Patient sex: F
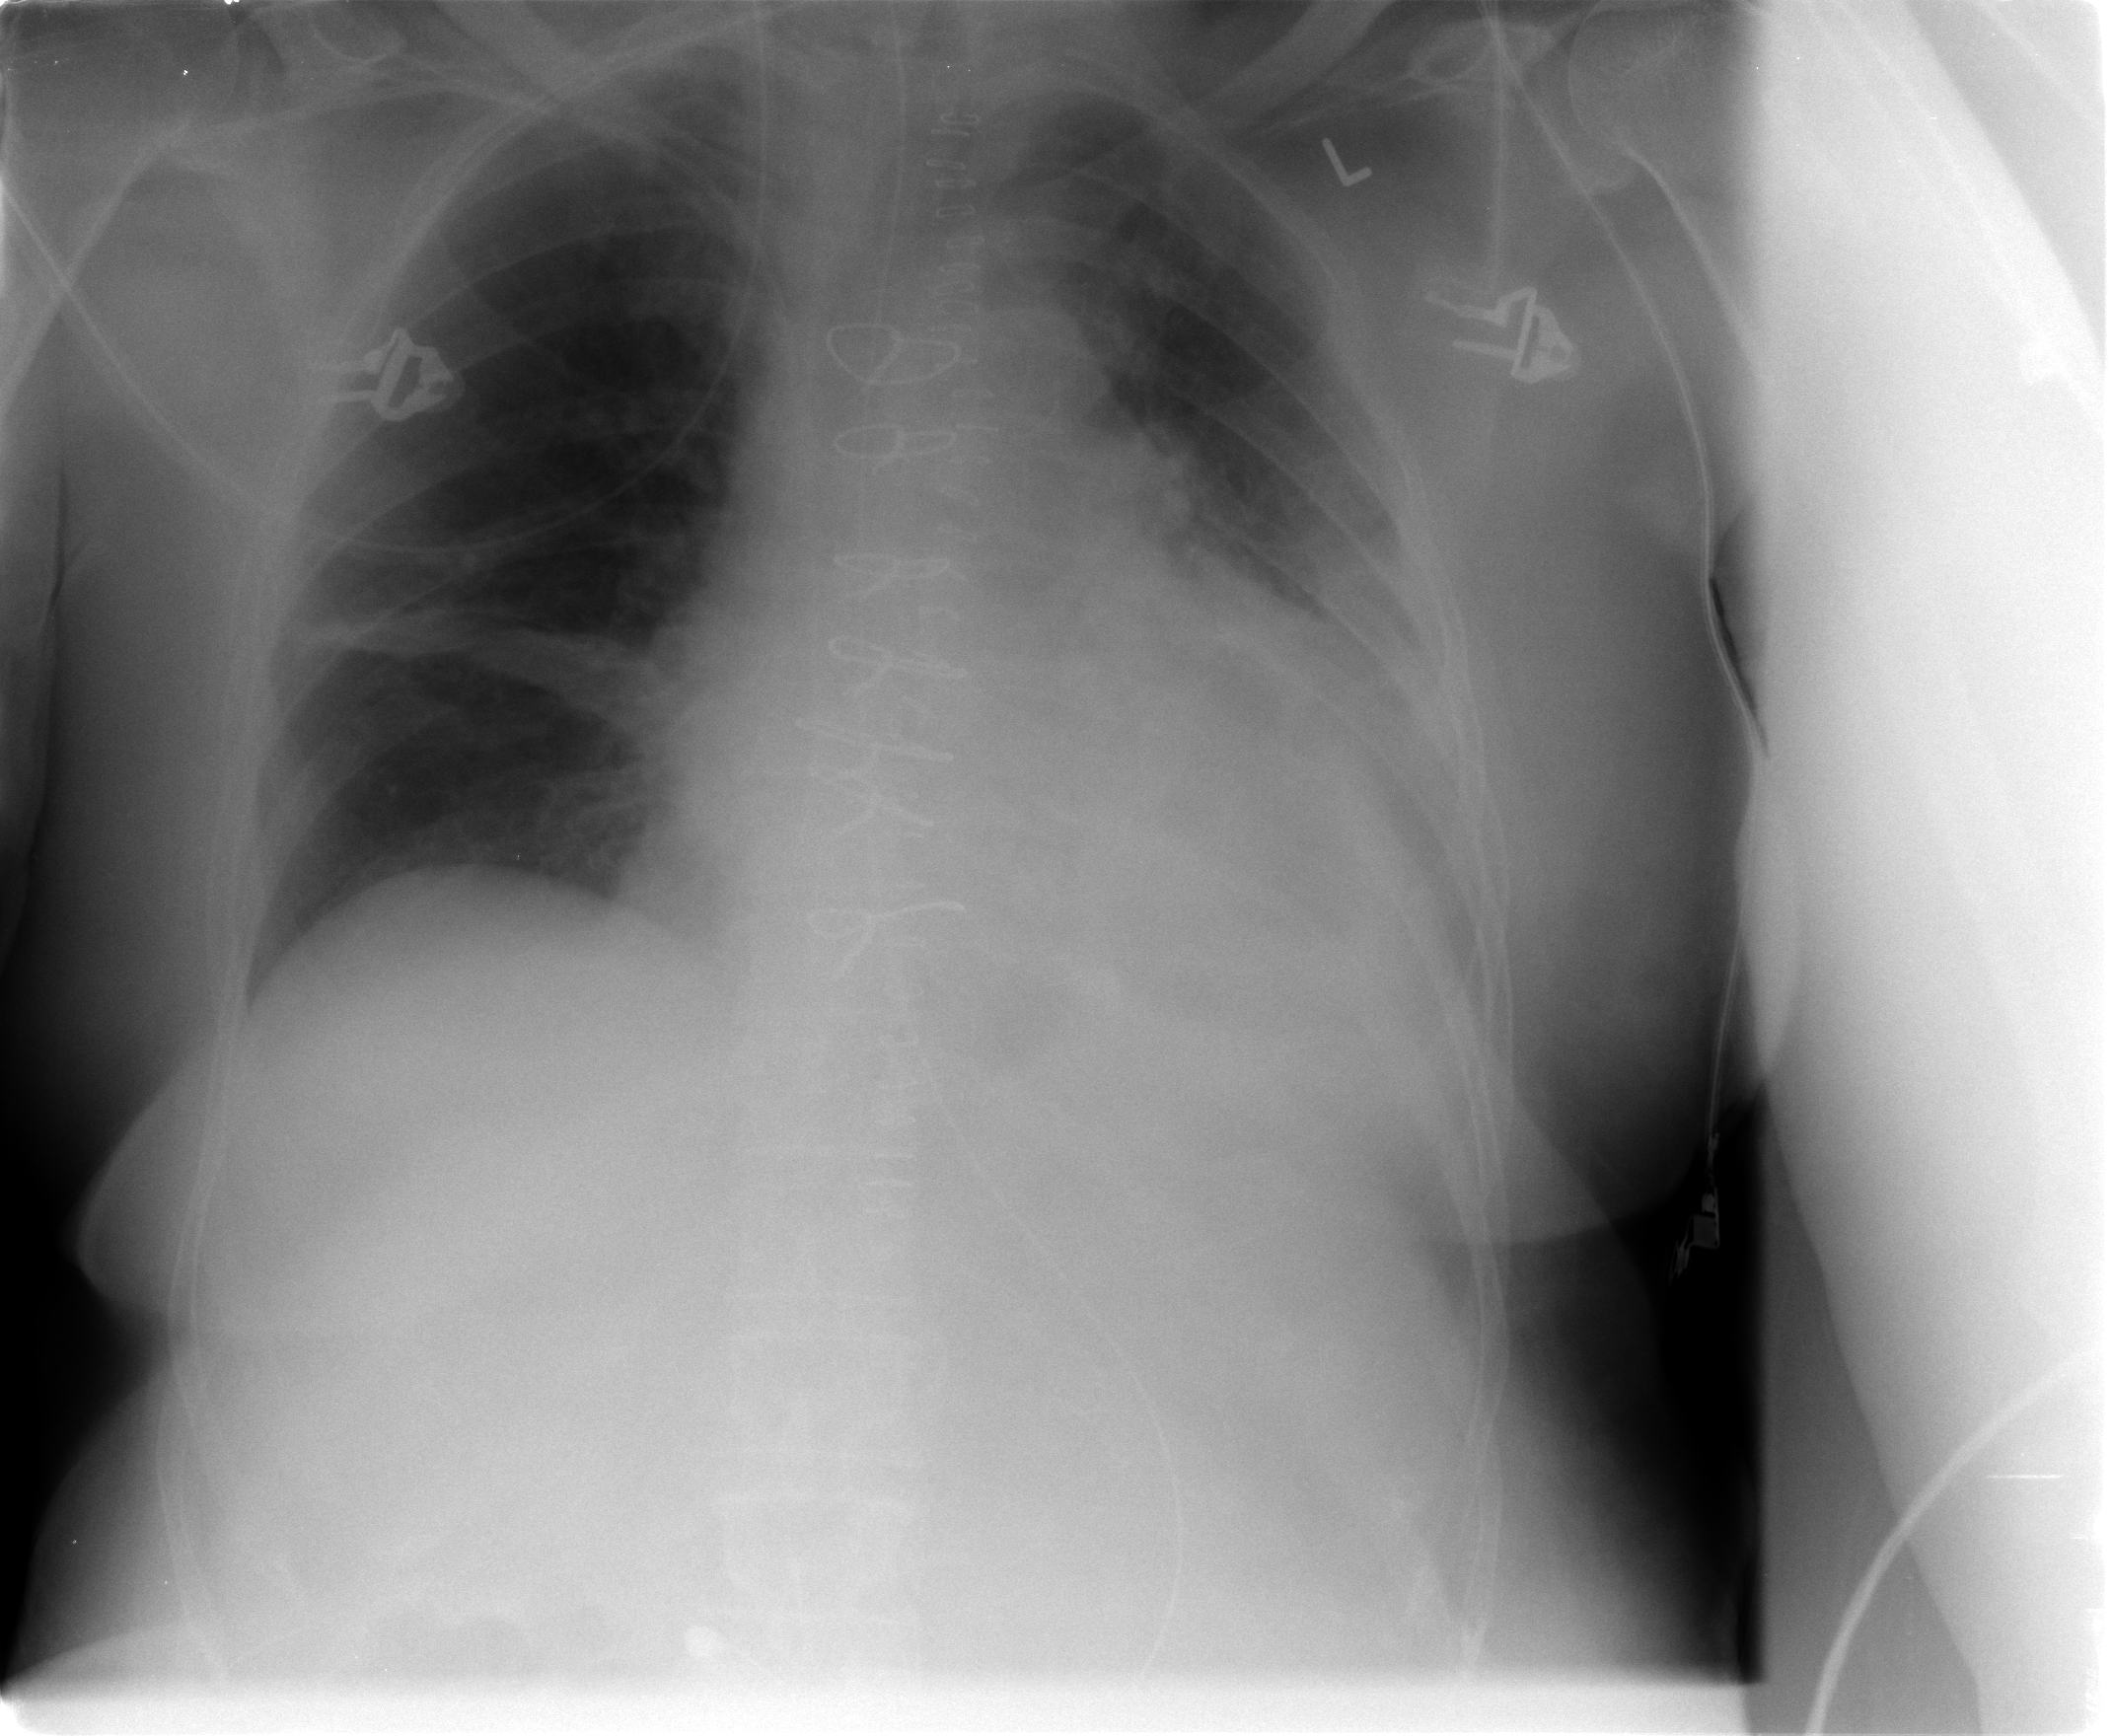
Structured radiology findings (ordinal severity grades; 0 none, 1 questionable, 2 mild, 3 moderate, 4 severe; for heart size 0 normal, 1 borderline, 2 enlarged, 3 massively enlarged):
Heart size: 2
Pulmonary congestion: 2
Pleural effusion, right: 0
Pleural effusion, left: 2
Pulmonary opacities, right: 0
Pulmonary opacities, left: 2
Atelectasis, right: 2
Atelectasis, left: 2